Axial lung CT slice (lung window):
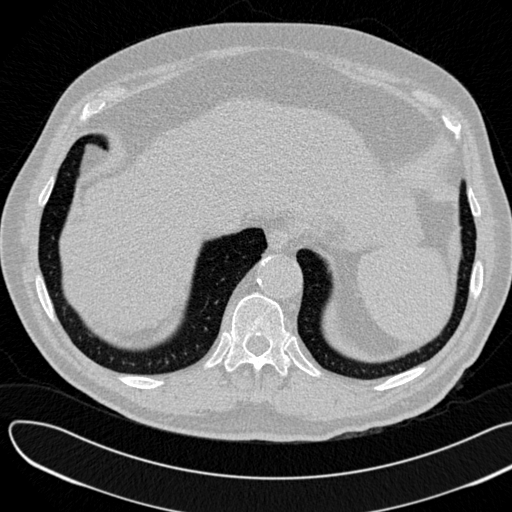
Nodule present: no